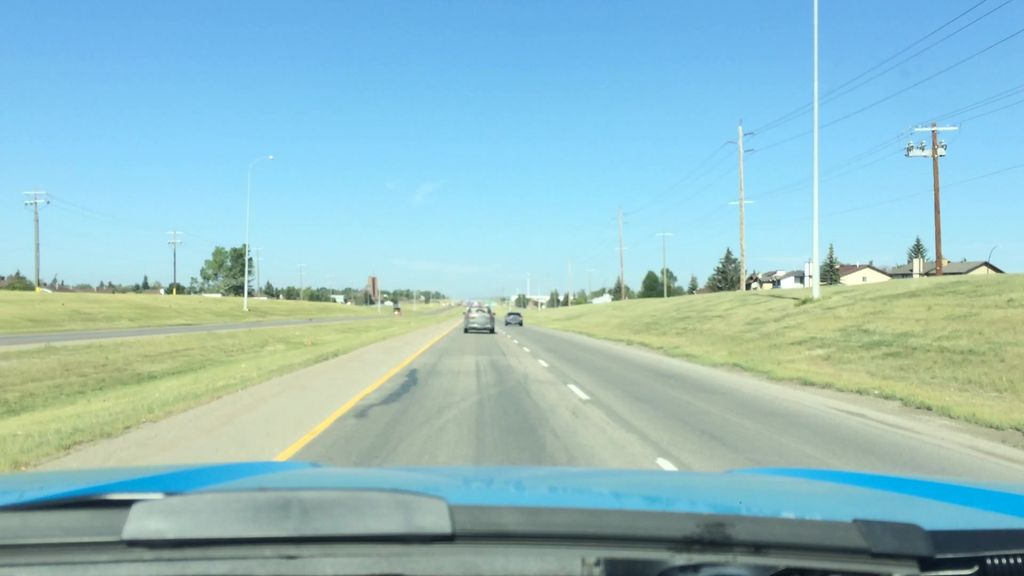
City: calgary